Field crop: maize
Growth stage: 2
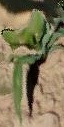
Species: maize